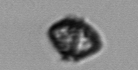
Label: Kryptoperidinium_triquetrum